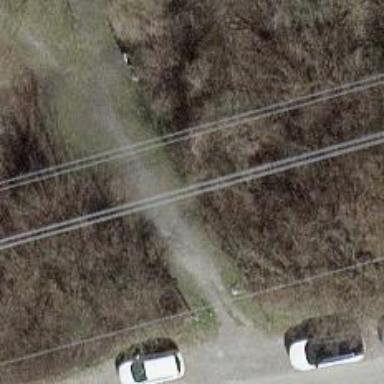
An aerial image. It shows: Compacted path.